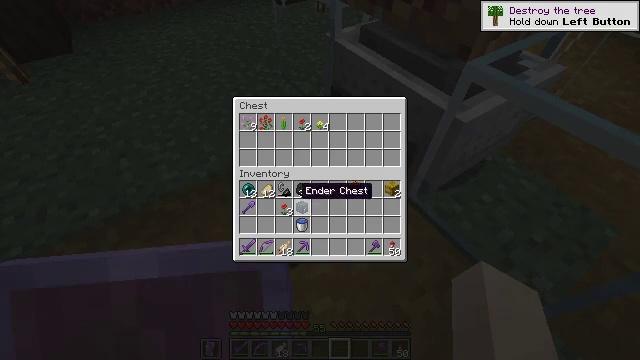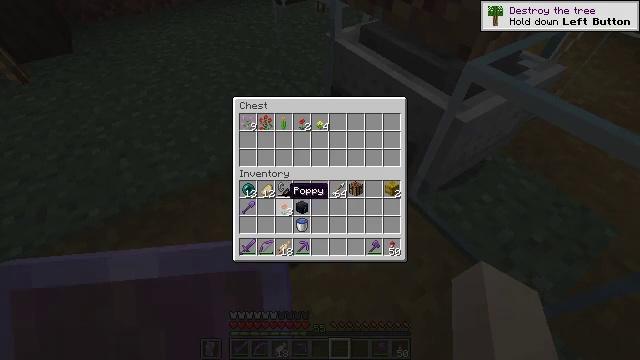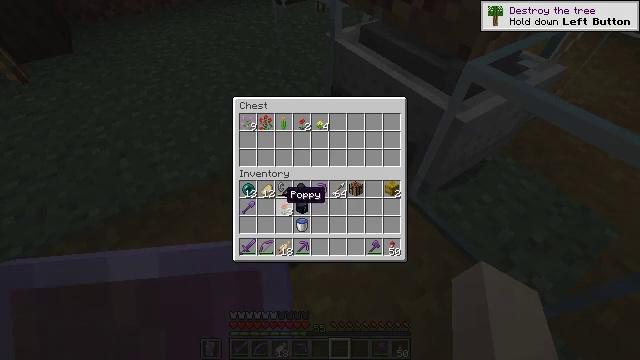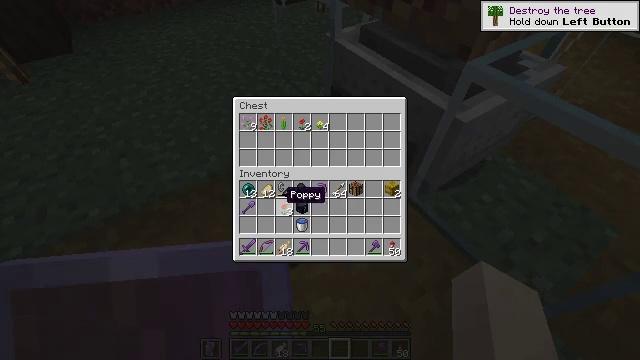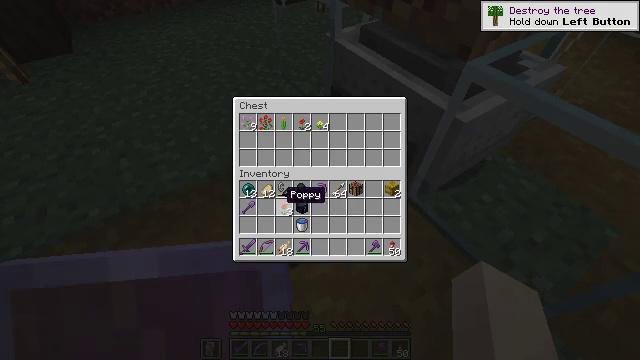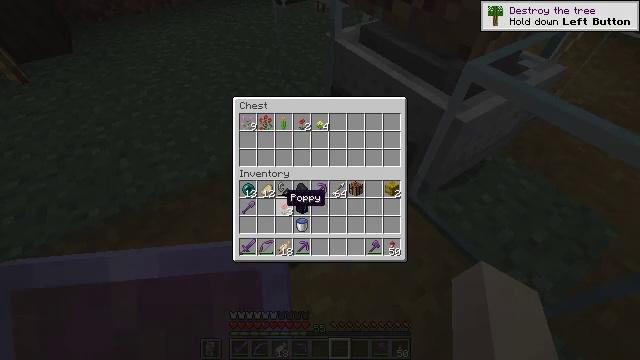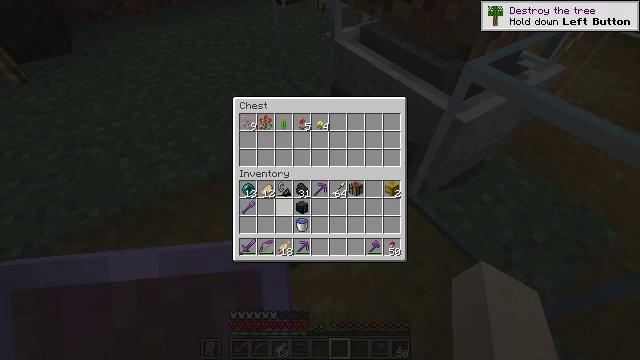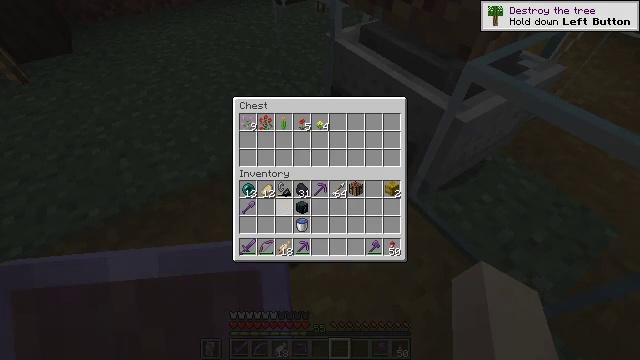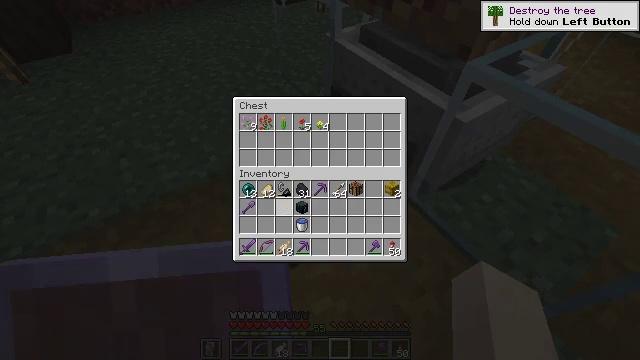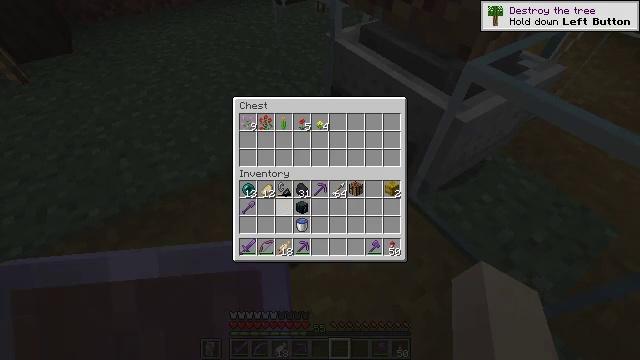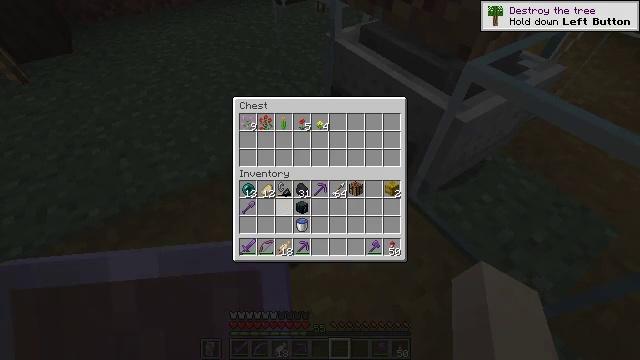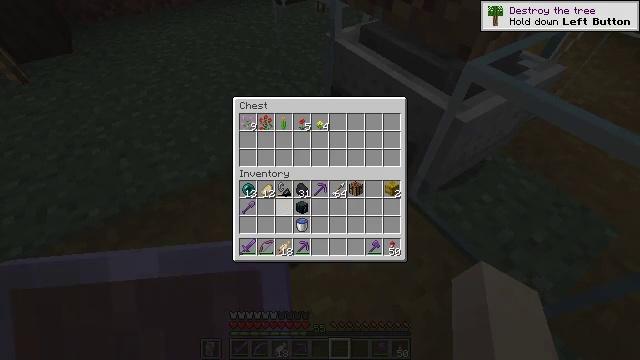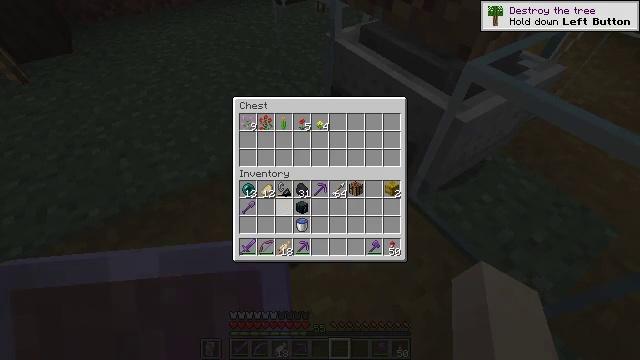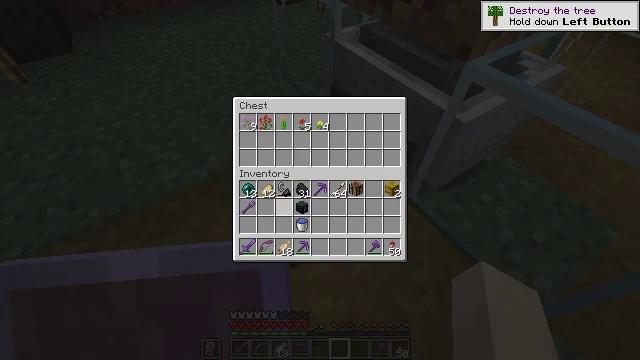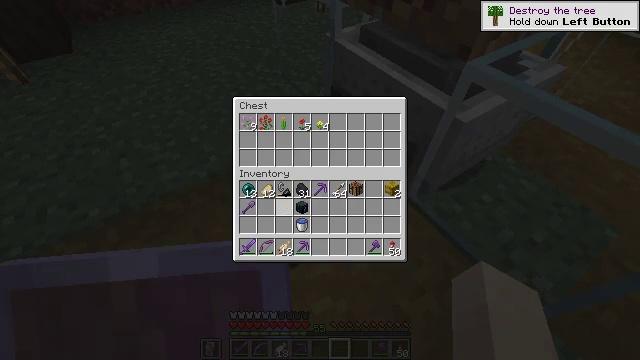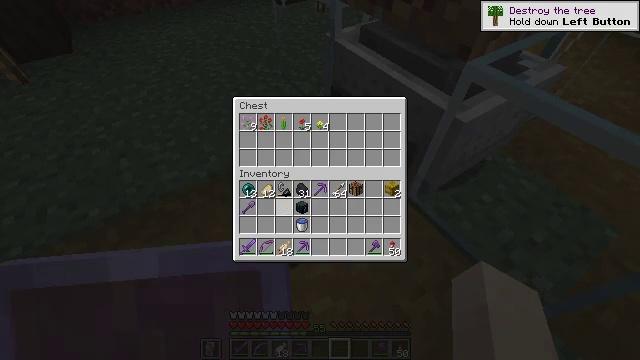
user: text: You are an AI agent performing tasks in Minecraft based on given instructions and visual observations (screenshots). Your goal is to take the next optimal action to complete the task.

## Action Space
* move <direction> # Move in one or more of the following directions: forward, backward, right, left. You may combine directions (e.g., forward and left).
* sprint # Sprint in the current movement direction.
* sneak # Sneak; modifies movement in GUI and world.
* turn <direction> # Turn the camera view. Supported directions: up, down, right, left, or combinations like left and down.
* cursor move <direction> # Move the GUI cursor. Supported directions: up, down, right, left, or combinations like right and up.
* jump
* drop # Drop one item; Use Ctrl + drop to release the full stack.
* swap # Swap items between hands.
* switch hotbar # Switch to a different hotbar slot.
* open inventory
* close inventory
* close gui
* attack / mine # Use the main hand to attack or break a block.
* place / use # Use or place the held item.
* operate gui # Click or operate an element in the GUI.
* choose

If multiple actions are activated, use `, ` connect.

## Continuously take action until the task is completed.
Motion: motion action
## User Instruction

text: Dismantle the sticky piston for reuse.
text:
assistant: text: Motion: sneak, turn left
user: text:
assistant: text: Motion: sneak
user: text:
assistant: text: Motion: sneak
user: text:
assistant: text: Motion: sneak
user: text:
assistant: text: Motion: sneak
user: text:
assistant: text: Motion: sneak, attack / mine
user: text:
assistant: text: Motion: sneak, attack / mine
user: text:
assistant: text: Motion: sneak, attack / mine
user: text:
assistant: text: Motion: sneak
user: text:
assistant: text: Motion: no_op
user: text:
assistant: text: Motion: no_op
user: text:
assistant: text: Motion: no_op
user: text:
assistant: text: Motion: no_op
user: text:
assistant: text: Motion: no_op
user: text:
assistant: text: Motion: no_op
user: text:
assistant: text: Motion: no_op
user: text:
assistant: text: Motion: no_op
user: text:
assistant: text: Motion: turn right and up
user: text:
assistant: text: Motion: turn right and up
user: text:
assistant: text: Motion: move forward, turn right and up
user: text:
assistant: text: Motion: move forward, turn right and up
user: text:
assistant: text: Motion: move forward, turn right
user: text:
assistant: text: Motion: move forward, turn right and up
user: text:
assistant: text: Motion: move forward
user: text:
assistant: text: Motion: move forward
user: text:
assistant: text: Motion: move forward
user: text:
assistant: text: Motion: move forward, turn up
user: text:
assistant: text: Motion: move forward, turn up
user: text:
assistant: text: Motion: move forward, turn up
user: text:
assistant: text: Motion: move forward, sprint, turn up